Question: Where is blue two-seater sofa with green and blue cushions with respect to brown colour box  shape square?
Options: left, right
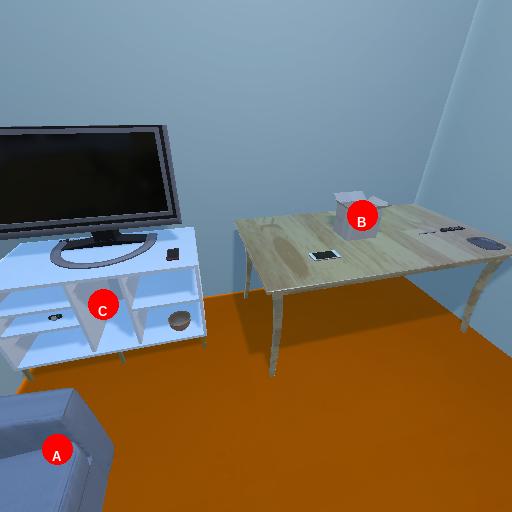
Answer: left